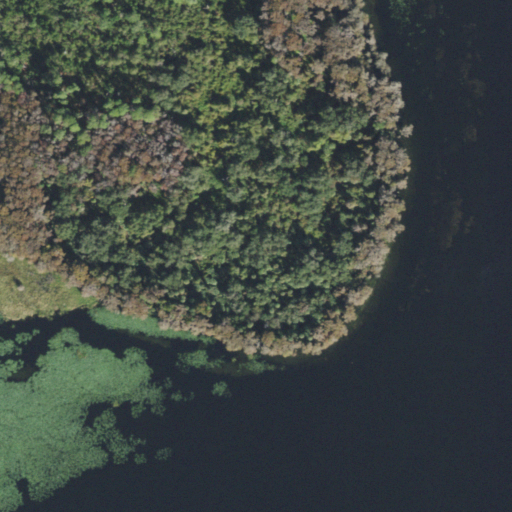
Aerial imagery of cape in Florida named Allens Point containing open water, woody wetlands, evergreen forest, herbaceous wetlands, and grassland